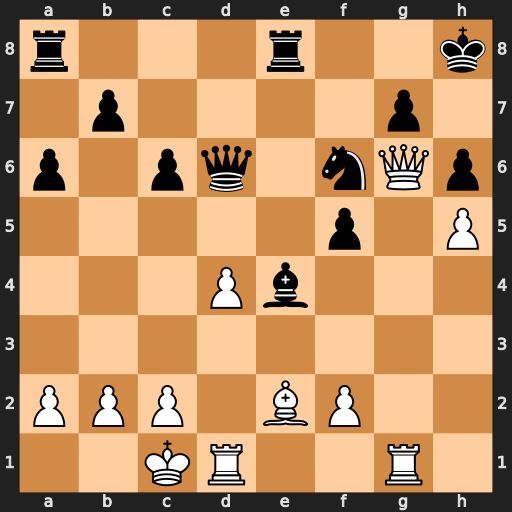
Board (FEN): r3r2k/1p4p1/p1pq1nQp/5p1P/3Pb3/8/PPP1BP2/2KR2R1
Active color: w
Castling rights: -
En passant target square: -
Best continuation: Qxg7#